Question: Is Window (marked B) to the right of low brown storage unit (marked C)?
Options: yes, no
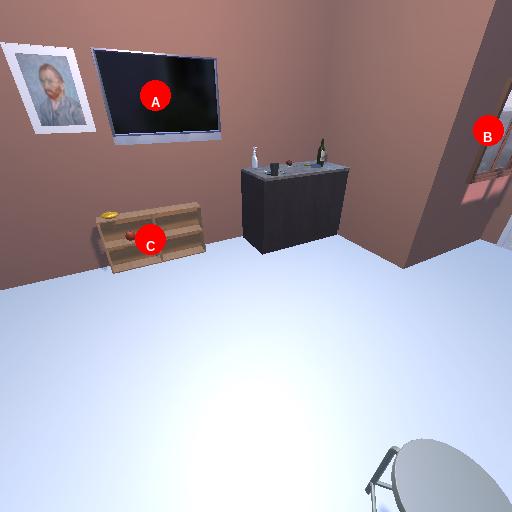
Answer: yes